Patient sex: F
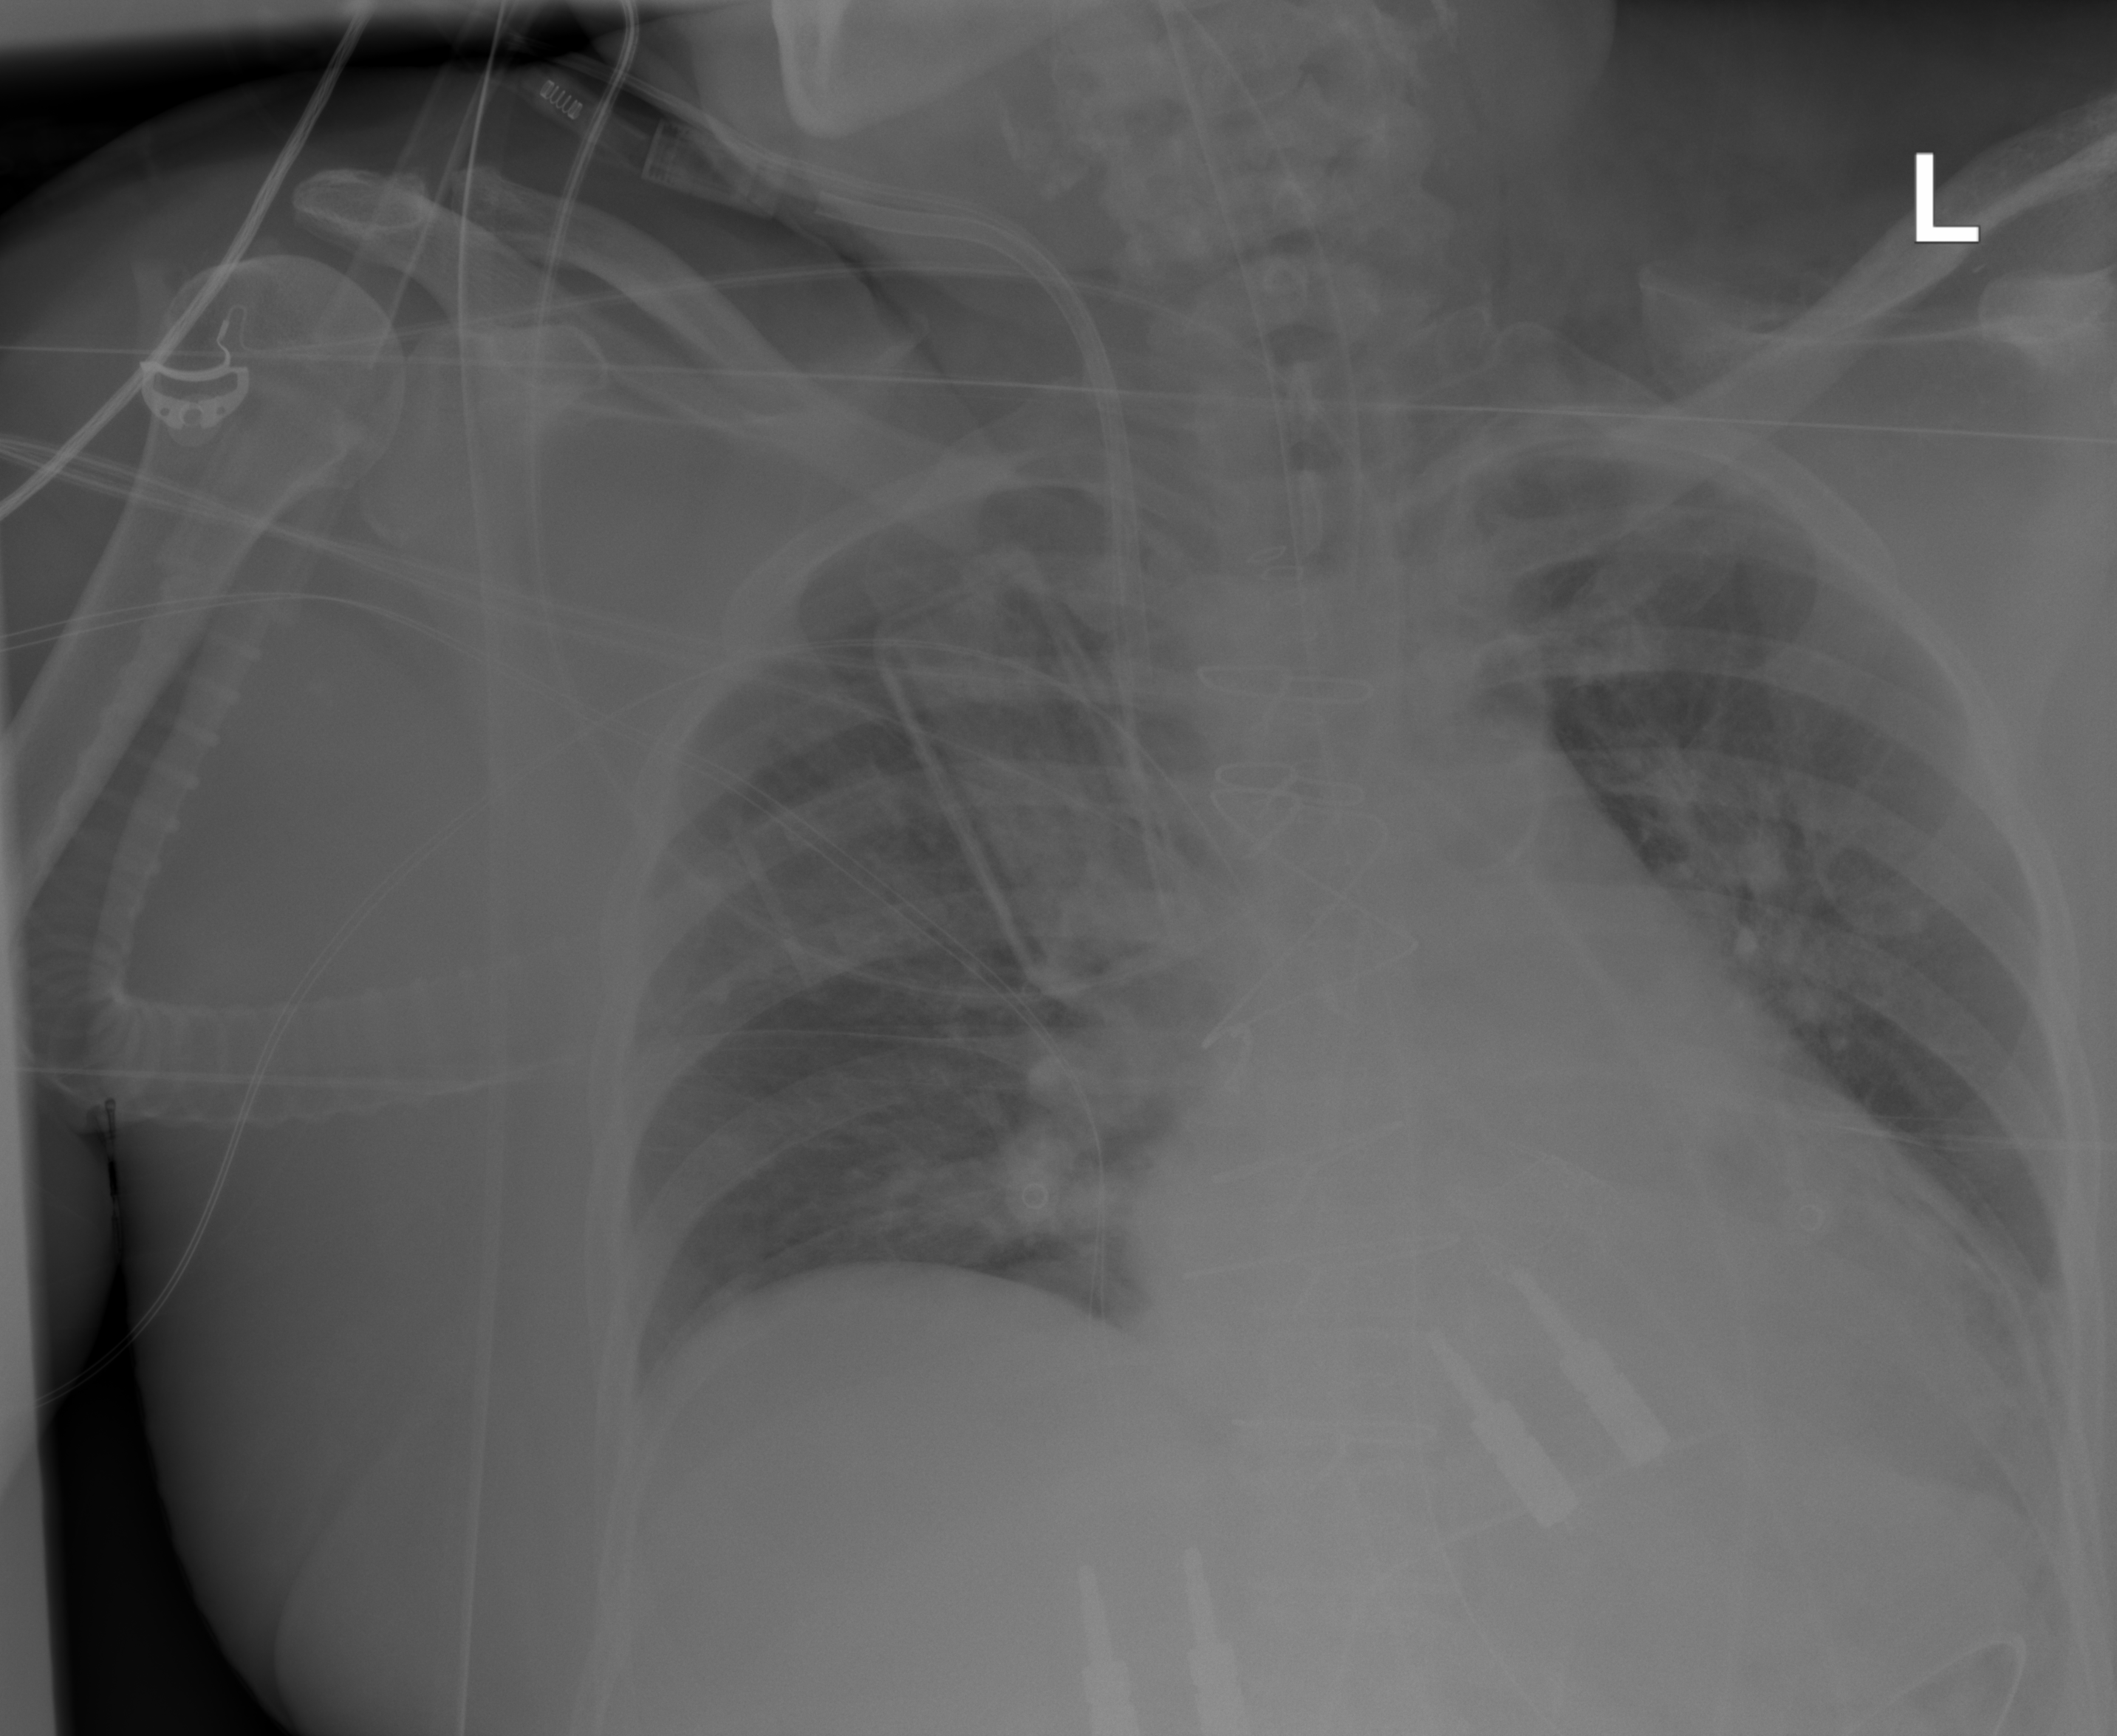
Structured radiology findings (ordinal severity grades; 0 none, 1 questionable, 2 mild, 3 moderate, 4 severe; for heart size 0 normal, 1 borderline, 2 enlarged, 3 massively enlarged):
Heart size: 2
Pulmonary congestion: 3
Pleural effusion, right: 0
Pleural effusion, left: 2
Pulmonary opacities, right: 2
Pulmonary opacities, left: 2
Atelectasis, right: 0
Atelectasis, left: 2